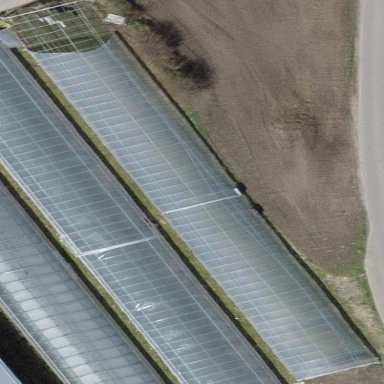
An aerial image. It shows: Greenhouse.